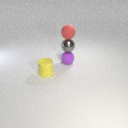
small gray metal sphere above small purple rubber sphere